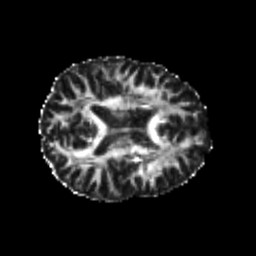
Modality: FA
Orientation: axial
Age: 20
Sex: female
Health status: healthy
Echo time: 0.074 s